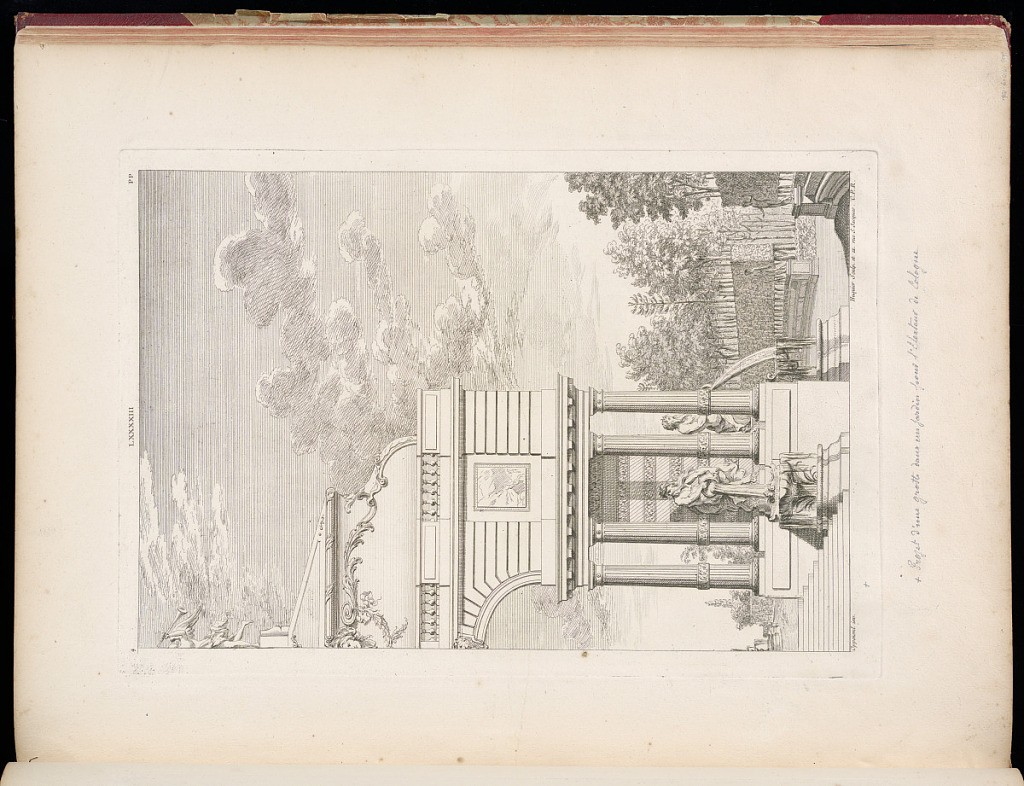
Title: Building Façade Set in a Garden
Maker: Gilles-Marie Oppenord, French, 1672–1742
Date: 1749-1761
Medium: Etching and engraving on laid paper
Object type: Bound print
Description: View of the façade of a pavilion-like structure in a garden. At the entrance of the building, faced with fluted columns, is a fountain of a river god, pouring out water from an urn. The pediment of the building is decorated with rocaille ornamentation of scrolling acanthus leaves and features a statue of an angel at the pinnacle of the pediment. A garden with fountains and parterres can be seen through the entrance and to the side of the structure. An inscription at the bottom of the page indicates that this design was part of a project for a garden grotto for the Elector of Cologne. The plate is signed and numbered.